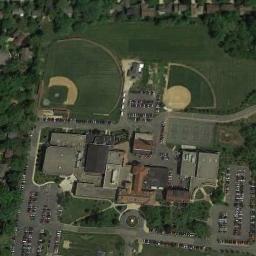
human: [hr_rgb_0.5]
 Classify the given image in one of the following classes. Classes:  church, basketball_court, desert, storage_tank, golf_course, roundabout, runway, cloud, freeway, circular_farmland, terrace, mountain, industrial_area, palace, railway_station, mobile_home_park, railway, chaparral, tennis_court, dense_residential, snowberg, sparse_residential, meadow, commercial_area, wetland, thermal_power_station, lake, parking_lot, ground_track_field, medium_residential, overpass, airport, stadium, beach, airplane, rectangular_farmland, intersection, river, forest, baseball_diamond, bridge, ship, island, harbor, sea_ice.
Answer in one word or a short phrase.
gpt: baseball_diamond